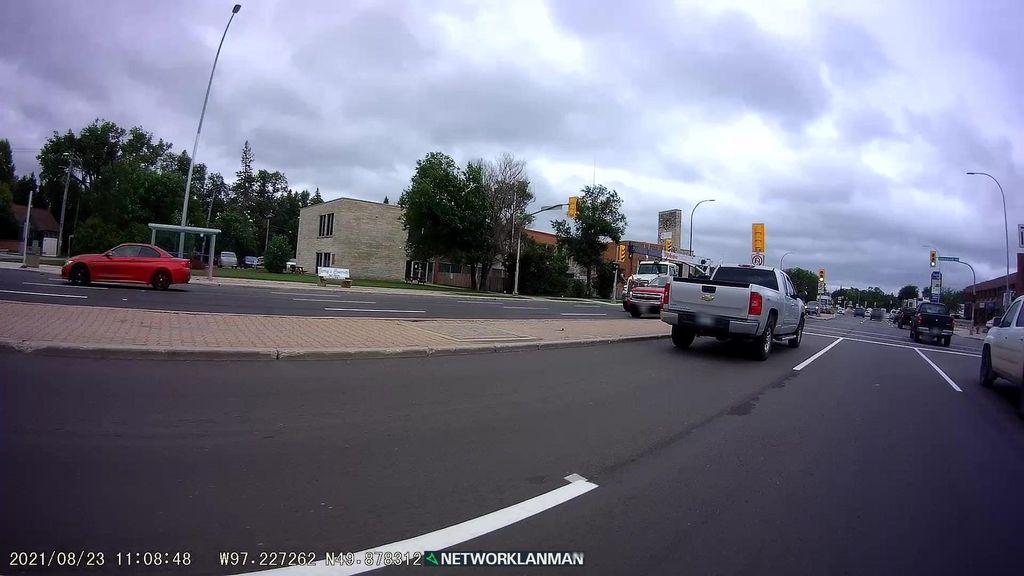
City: winnipeg